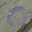
Label: 0